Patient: sex M, age 42
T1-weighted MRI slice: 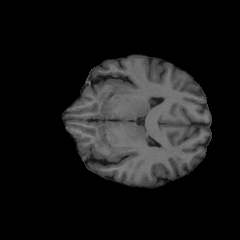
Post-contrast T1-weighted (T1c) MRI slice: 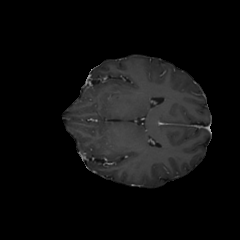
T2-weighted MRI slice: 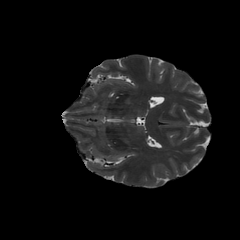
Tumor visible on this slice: no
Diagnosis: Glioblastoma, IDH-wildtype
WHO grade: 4